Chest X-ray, PA view. Patient: 45 years old, sex M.
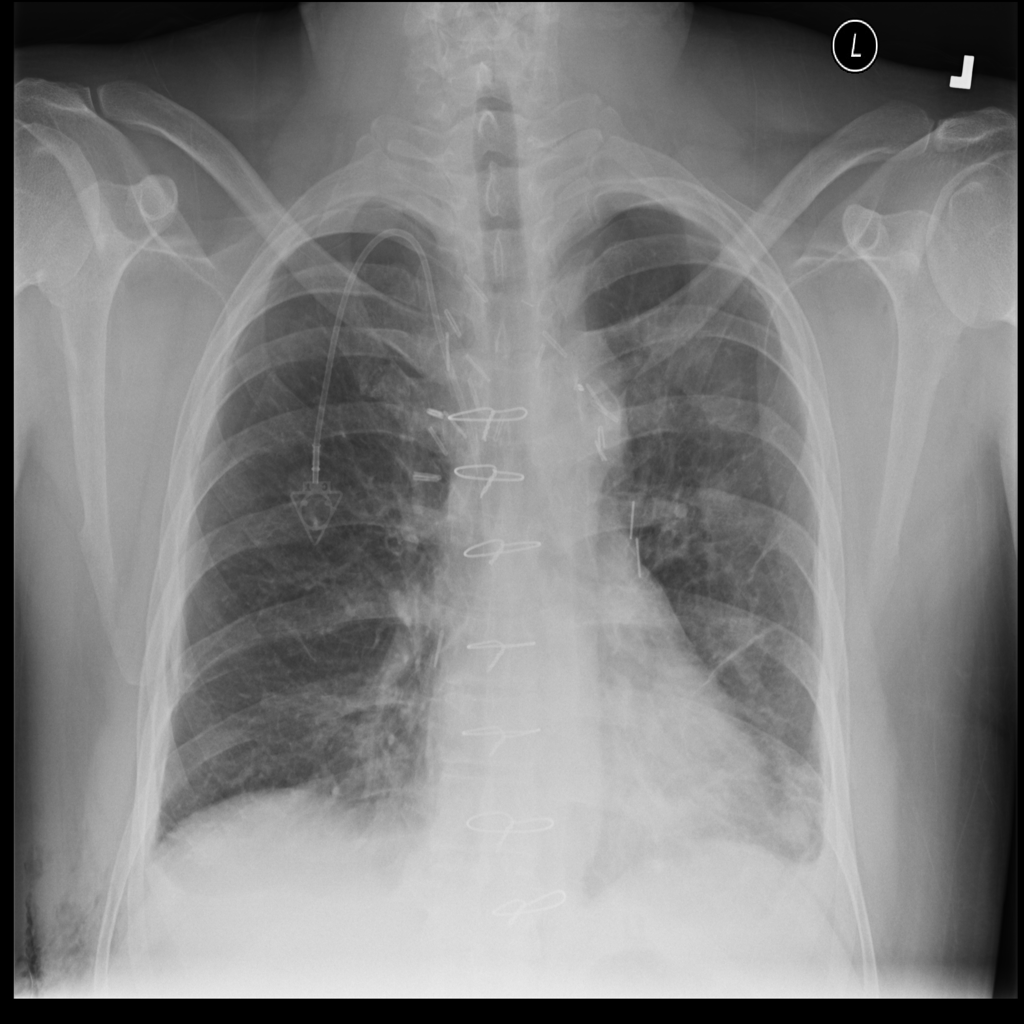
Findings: Pneumothorax